Interaction volume radius: 5 \u00c5
Interaction volume height: 10 \u00c5
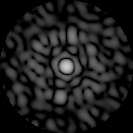
Disorder parameter: 0.8285